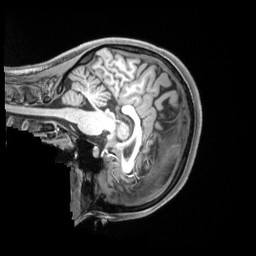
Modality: T1w
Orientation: sagittal
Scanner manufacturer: siemens
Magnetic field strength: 3 T
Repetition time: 2.5 s
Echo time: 0.00218 s